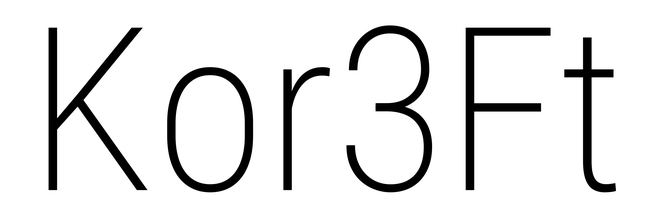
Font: Roboto_Condensed_ExtraLight